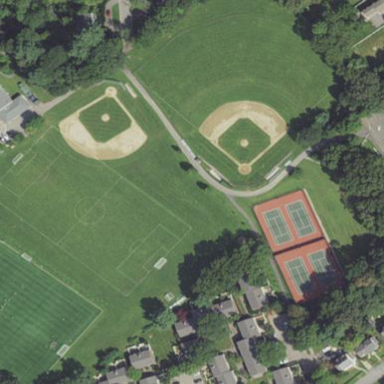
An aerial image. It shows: Baseball pitch for leisure land activities.